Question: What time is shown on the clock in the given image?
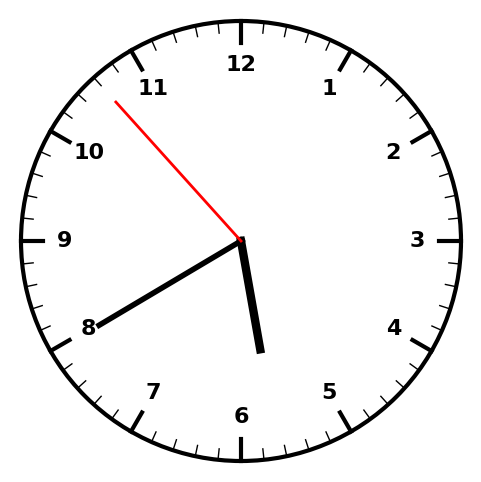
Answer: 05:39:53